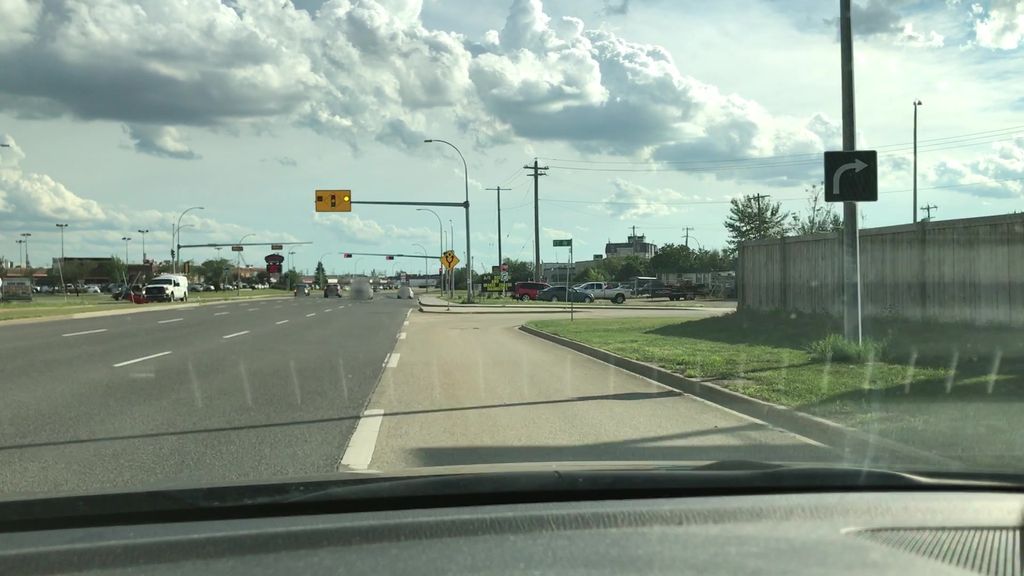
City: edmonton